Interaction volume radius: 10 \u00c5
Interaction volume height: 50 \u00c5
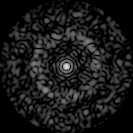
Disorder parameter: 0.827